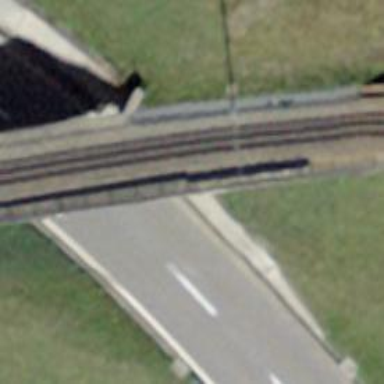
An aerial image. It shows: Narrow-gauge railway bridge with electrified contact lines over single track.